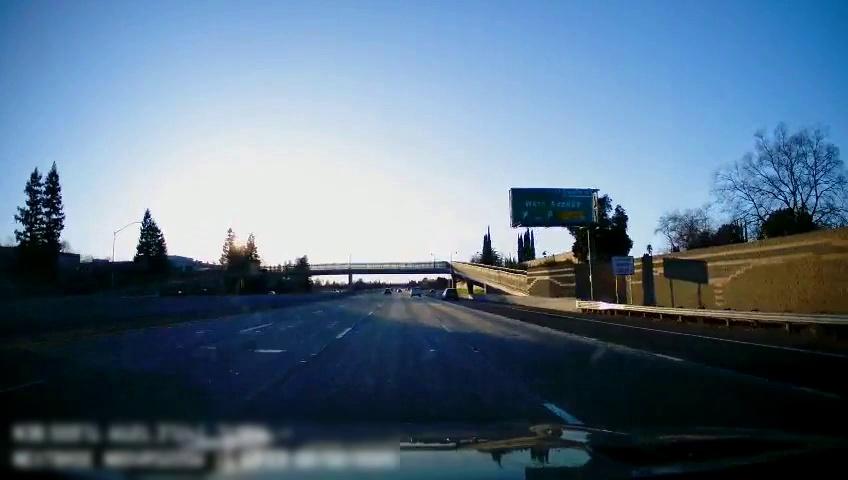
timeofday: Day
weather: Sunny
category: Drivable Space
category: Vehicles | SUV
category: Vehicles | Truck
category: Vehicles | SUV
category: Lanes | Alternate Lane
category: Lanes | Alternate Lane
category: Lanes | Current Lane
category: Lanes | Current Lane
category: Lanes | Alternate Lane
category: Lanes | Alternate Lane
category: Traffic | Signs